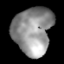
Tissue: lung
Cell type: T cells
Senescence score: 0.2289
Nuclear area (px): 1802
Mean DAPI intensity: 145.372